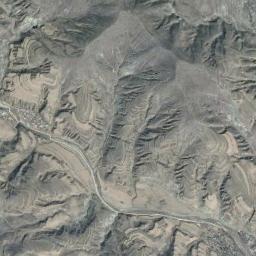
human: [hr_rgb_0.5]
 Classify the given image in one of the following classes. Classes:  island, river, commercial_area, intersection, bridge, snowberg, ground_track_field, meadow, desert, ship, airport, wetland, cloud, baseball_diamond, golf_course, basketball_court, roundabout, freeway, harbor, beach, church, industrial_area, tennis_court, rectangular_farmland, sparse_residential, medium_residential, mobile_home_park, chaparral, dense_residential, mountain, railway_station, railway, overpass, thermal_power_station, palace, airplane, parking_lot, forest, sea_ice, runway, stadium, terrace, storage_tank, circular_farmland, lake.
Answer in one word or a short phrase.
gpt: mountain